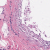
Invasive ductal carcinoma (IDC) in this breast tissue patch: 0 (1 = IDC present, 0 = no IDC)